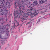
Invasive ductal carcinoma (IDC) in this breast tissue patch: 0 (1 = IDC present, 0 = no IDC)